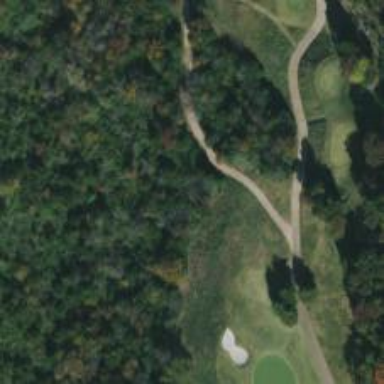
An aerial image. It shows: Path designated for golf carts.